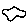
Label: cloud